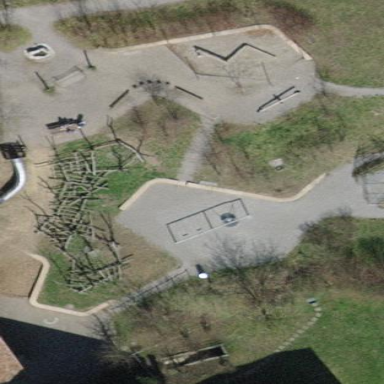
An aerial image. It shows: Playground area for leisure activities on the land.